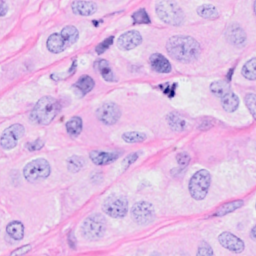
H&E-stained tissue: Breast